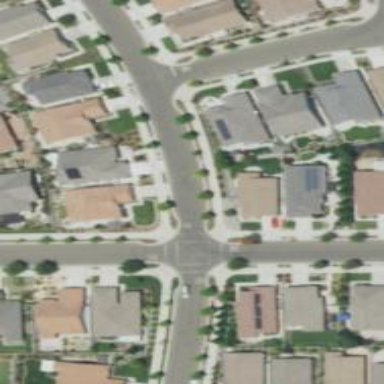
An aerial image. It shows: Residential road with separate sidewalk.